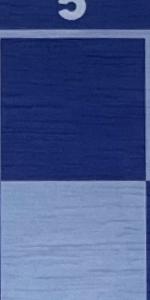
Label: Empty